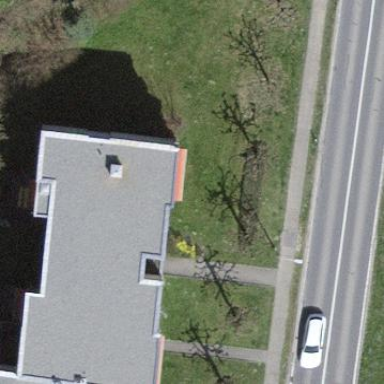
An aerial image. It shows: Image showing building with apartments.